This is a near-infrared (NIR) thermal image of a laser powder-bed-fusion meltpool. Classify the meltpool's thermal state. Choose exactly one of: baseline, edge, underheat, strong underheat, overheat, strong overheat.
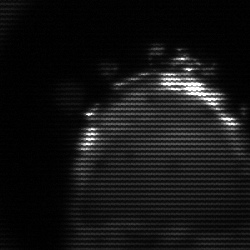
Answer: edge